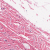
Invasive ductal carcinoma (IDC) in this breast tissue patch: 0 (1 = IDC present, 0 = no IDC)